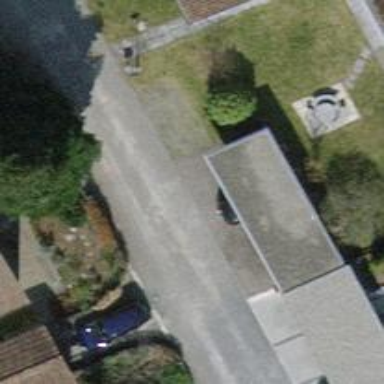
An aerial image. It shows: Alley classified as service road.